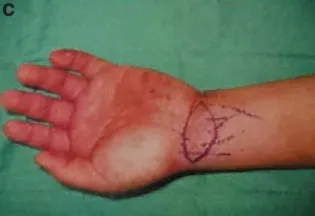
Finger reconstruction by using the SPBRA flap. (c) Flap design.
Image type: medical_photograph (other_medical_photograph)